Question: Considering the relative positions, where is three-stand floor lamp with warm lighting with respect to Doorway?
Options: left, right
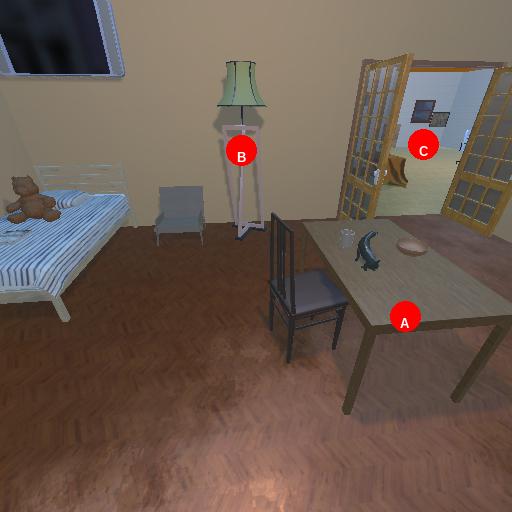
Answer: left